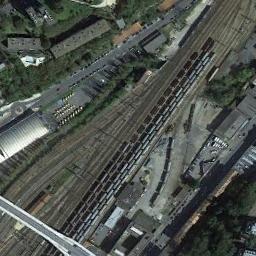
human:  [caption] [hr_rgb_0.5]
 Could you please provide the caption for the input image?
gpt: The railway station has lots of railways and some trains and an overpass is over the railways .

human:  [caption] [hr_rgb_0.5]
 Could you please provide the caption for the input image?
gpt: The railway station is next to some buildings and trees .

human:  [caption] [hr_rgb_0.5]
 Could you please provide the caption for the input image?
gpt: There are many buildings beside the railway station .

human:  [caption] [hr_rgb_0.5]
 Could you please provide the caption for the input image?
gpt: There is a big railway station in the city .

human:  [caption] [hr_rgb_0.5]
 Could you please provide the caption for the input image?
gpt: There are some green trees and buildings beside the railway station .